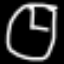
Label: clock